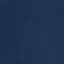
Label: SeaLake